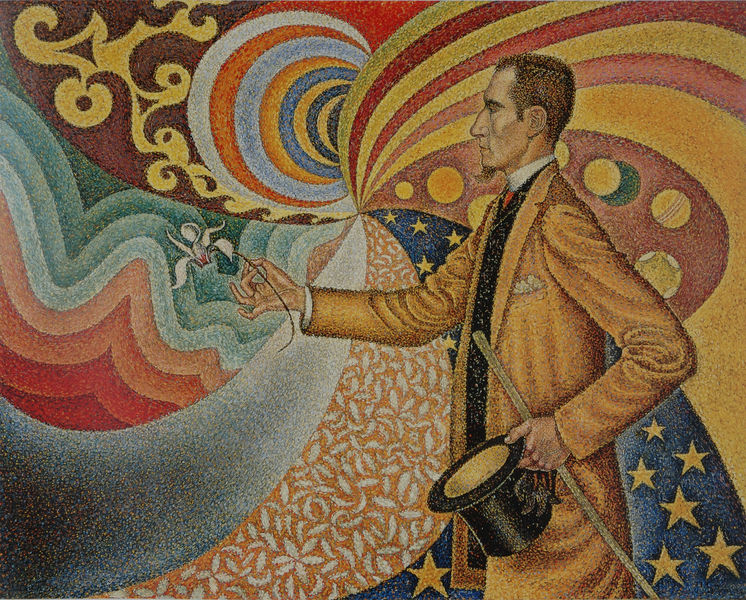
Titel: Portrait de Félix Fénéon. Opus 217
Künstler: Paul Signac
Standort: New York (New York)
Institution: The Museum of Modern Art
Schlagwörter: blau, mann, umhang, weiß, gelb, blume, blumen, braun, bunt, elegant, grau, haar, handschuhe, hut, orange, profil, schwarz, türkis, blüte, rot, tuch, beige, muster, ornament, teppich, zylinder, anzug, bart, jacke, falten, kragen, herr, portrait, porträt, haare, mantel, zilinder, scheitel, kreis, stock, ranken, schwung, farbig, welle, wellen, stab, flagge, pointilismus, abstrakt, farben, modern, farbe, formen, amerika, krawatte, ernst, streifen, gehrock, kinnbart, ziegenbart, weste, bögen, punkte, stiel, melone, blumenmuster, stern, linear, wirbel, sterne, kreise, zirkus, mosaik, lilie, spitzbart, geheimratsecken, kravatte, dandy, einstecktuch, veilchen, seurat, signac, usa, spiralen, spirale, dekorativ, verkündigung, pointillismus, magier, orchidee, sternen, taschentusch, zauberei, zauberer, poitillismus, pop, engel gabriel, zauberstab, psychedelisch, melon, farbspirale